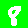
Digit: 8